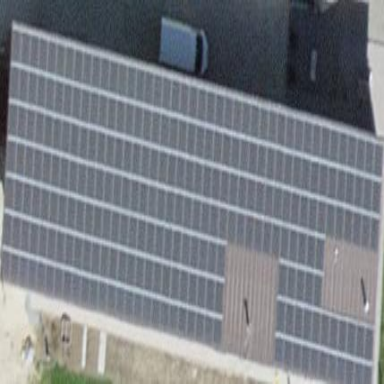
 consisting of solar photovoltaic panels."